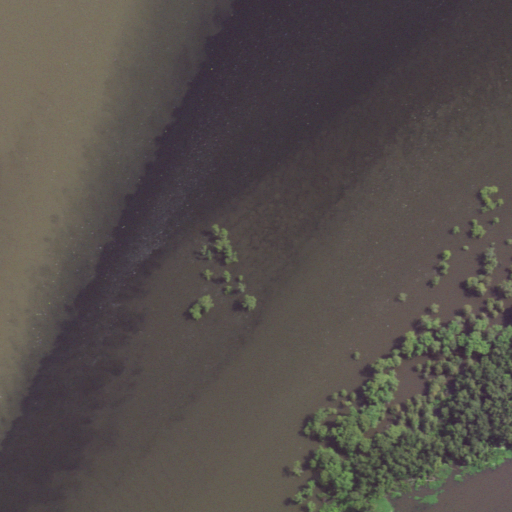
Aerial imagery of island in Louisiana named Rabbit Island containing open water, herbaceous wetlands, and woody wetlands